Interaction volume radius: 5 \u00c5
Interaction volume height: 40 \u00c5
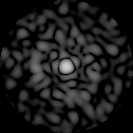
Disorder parameter: 0.8777